Field crop: maize
Growth stage: 2
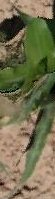
Species: maize